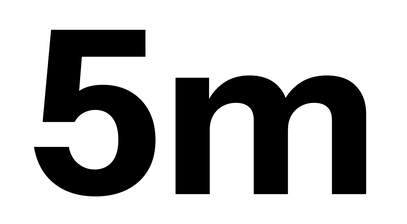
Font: InstrumentSans_Bold